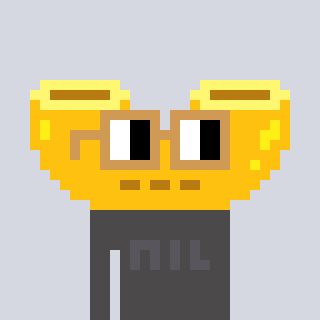
a pixel art character with square brown glasses, a macaroni-shaped head and a grayscale-colored body on a cool background